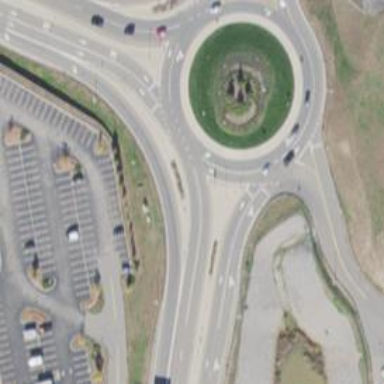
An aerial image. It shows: Tertiary road with asphalt surface leading to roundabout.